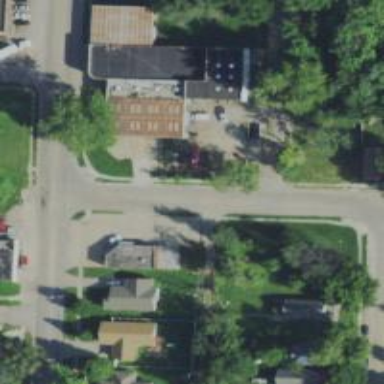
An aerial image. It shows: Alley classified as service road.